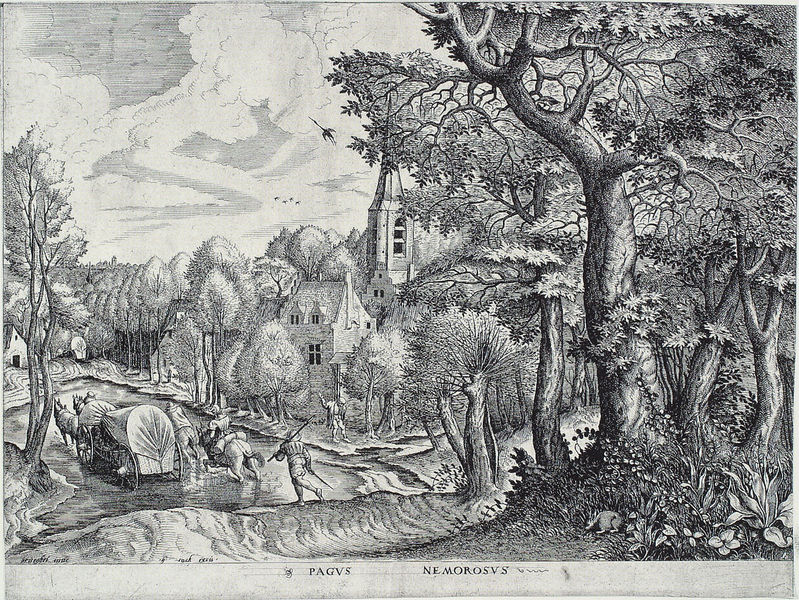
Titel: Pagus Nemorosus (nach Pieter Bruegel d. Ä.)
Künstler: Johannes van Doetecum
Institution: Wien, Graphische Sammlung Albertina
Schlagwörter: baum, blätter, gemälde, himmel, mann, vogel, wasser, weiß, wolken, baumstämme, bäume, fluss, kirchturm, landschaft, menschen, see, teich, ufer, äste, blumen, fenster, fussgänger, grau, schwarz, zeichnung, gras, haus, weg, leute, malerei, spitze, niederlande, häuser, natur, wind, gehen, gewässer, kirche, personen, pflanzen, wald, pferd, pferde, reiter, räder, turm, hase, reiten, laufen, dorf, dächer, allee, kutsche, rad, wagen, bauer, druck, radierung, stich, schwarzweiß, soldat, tinte, wagenräder, planwagen, spaziergänger, dürer, fuhrwerk, matsch, tristess, storch, überquere, pagus, nemorosus, meorosus, vergangen, burg, kupferstich